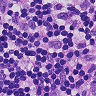
Metastatic tissue present: no